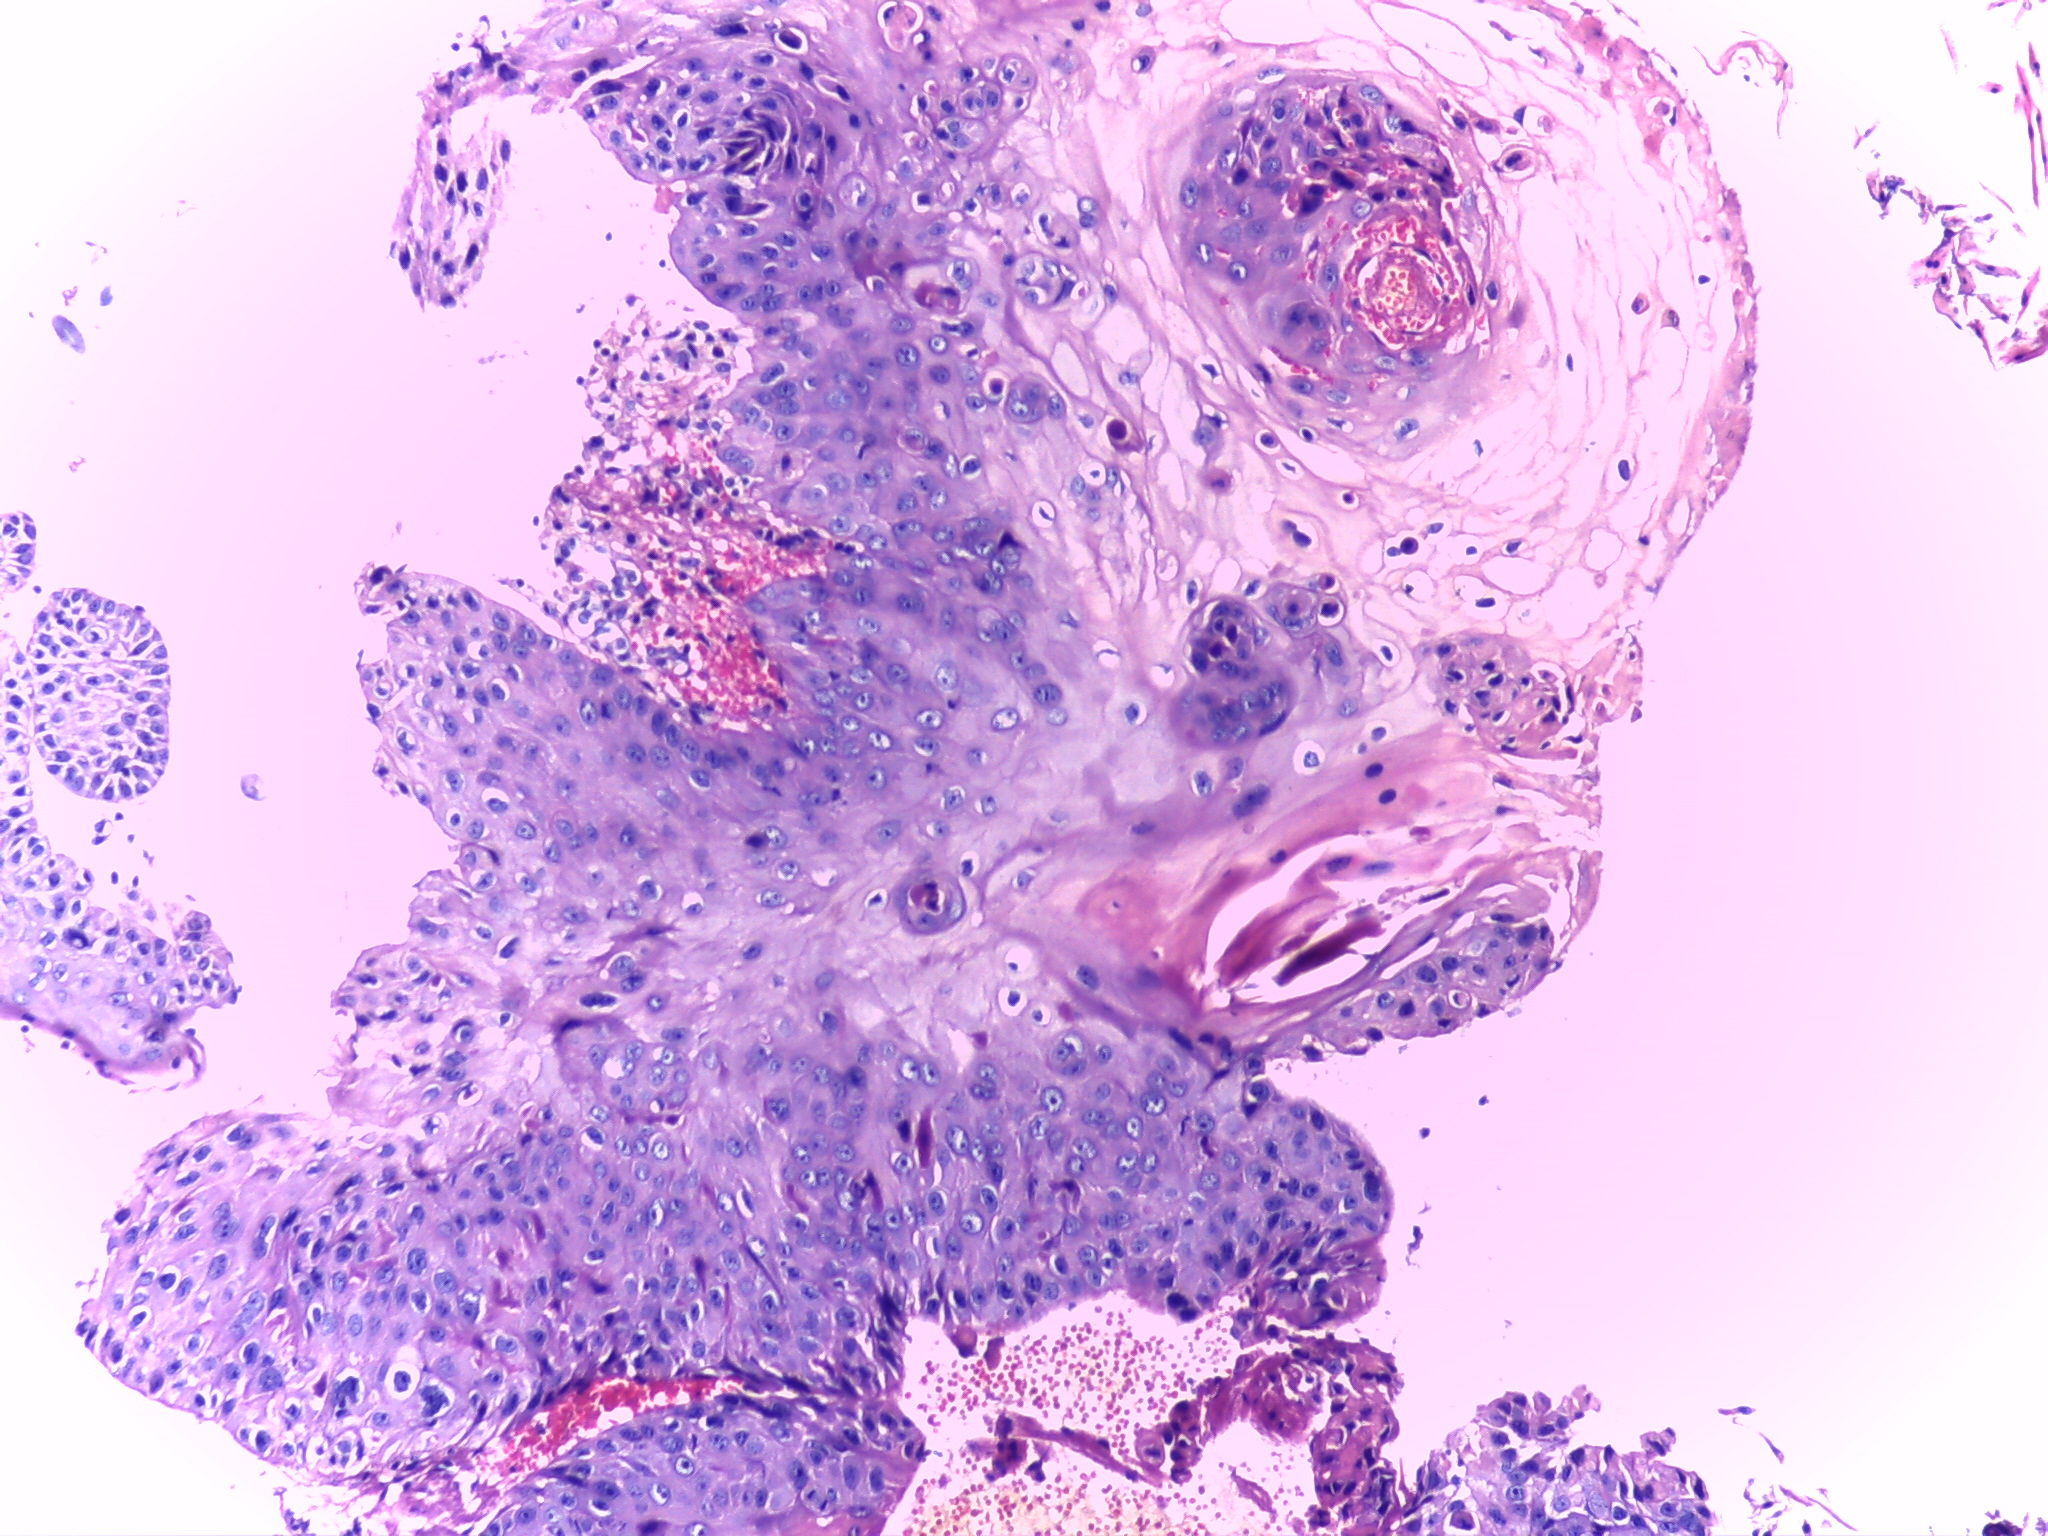
Diagnosis: OSCC